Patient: sex M, age 32
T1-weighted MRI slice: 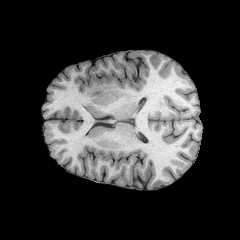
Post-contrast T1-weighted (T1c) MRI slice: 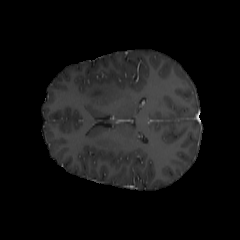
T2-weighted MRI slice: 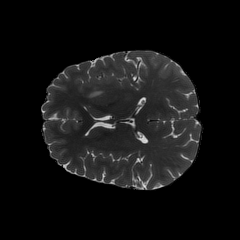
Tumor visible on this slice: yes
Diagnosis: Astrocytoma, IDH-mutant
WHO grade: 2